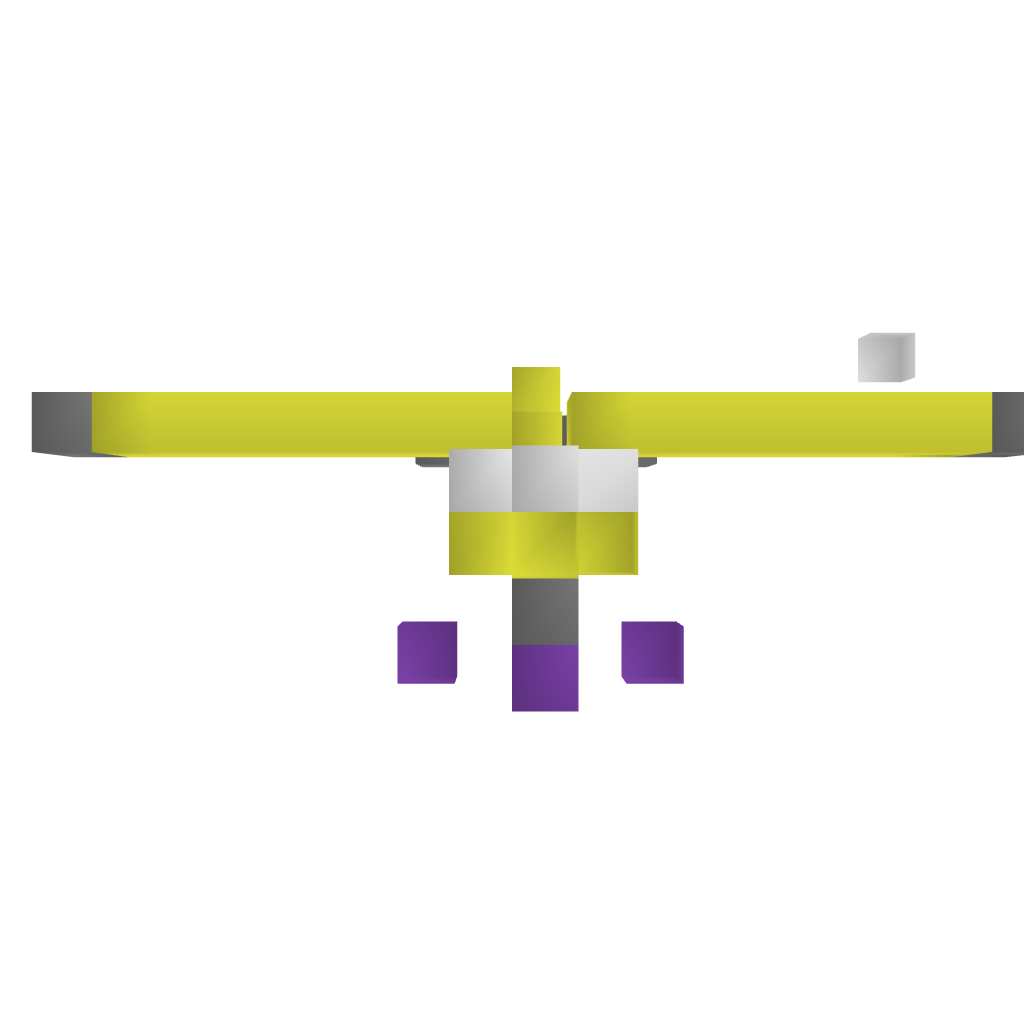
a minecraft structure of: Little-Wood-Plane bad low quality